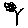
Label: flower